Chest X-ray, AP view. Patient: 50 years old, sex M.
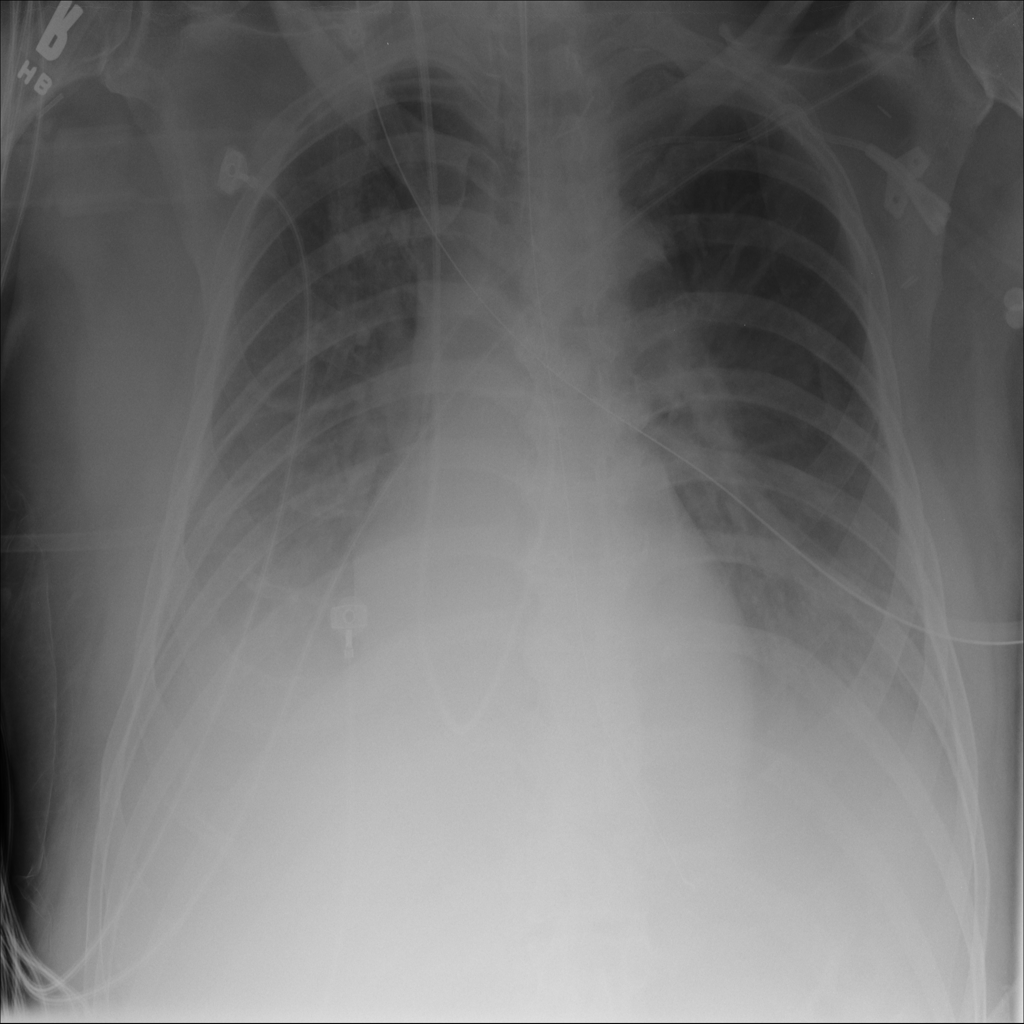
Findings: Atelectasis, Effusion